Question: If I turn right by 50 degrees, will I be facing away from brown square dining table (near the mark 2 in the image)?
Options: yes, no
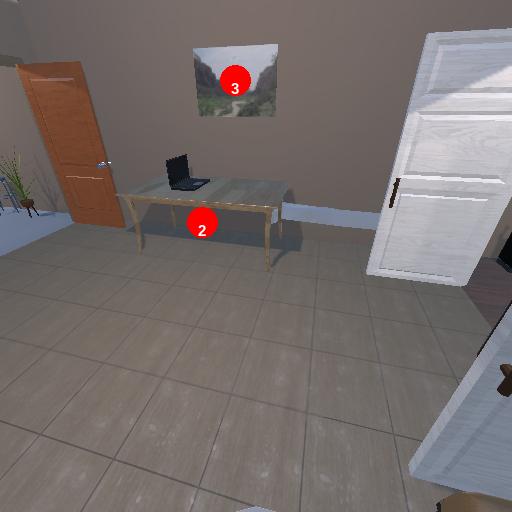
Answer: yes